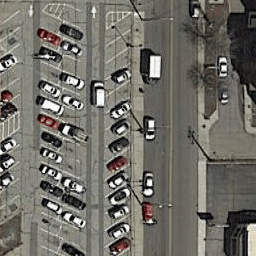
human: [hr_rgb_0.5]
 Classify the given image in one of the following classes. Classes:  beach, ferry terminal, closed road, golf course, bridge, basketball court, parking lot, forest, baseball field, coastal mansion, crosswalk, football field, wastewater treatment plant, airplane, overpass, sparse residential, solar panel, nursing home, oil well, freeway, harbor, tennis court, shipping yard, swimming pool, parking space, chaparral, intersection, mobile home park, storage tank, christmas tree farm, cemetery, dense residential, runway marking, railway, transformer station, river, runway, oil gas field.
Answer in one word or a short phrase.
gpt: parking lot